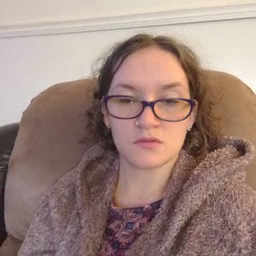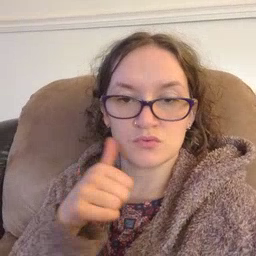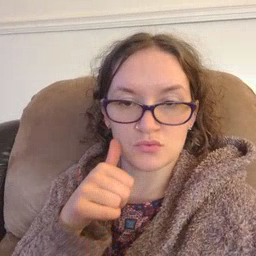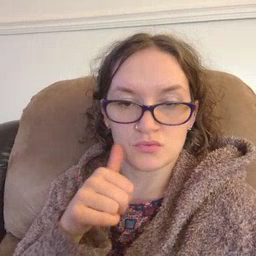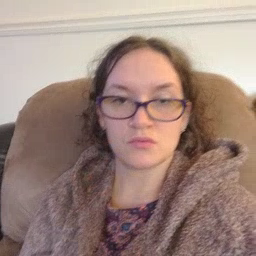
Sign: girl